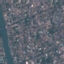
Land use / land cover: Residential